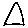
Label: triangle